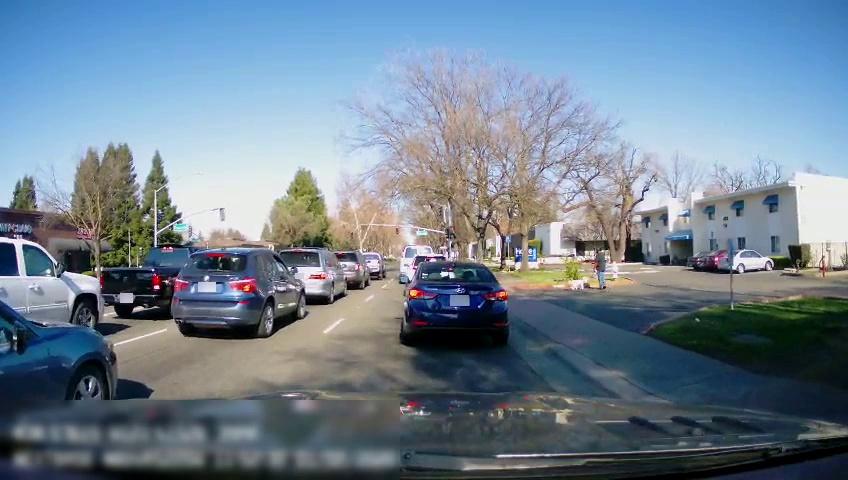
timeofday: Day
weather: Sunny
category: Drivable Space
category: Vehicles | Car
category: Vehicles | Car
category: Vehicles | Car
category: Pedestrians
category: Vehicles | Truck
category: Vehicles | Truck
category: Vehicles | Truck
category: Vehicles | SUV
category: Vehicles | SUV
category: Vehicles | Car
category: Vehicles | Car
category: Vehicles | Van
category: Vehicles | SUV
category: Vehicles | Car
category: Lanes | Alternate Lane
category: Lanes | Alternate Lane
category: Lanes | Current Lane
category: Traffic | Signs
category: Traffic | Signs
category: Traffic | Lights
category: Traffic | Signs
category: Traffic | Lights